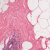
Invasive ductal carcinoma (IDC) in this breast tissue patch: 0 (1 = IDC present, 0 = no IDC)